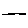
Label: line